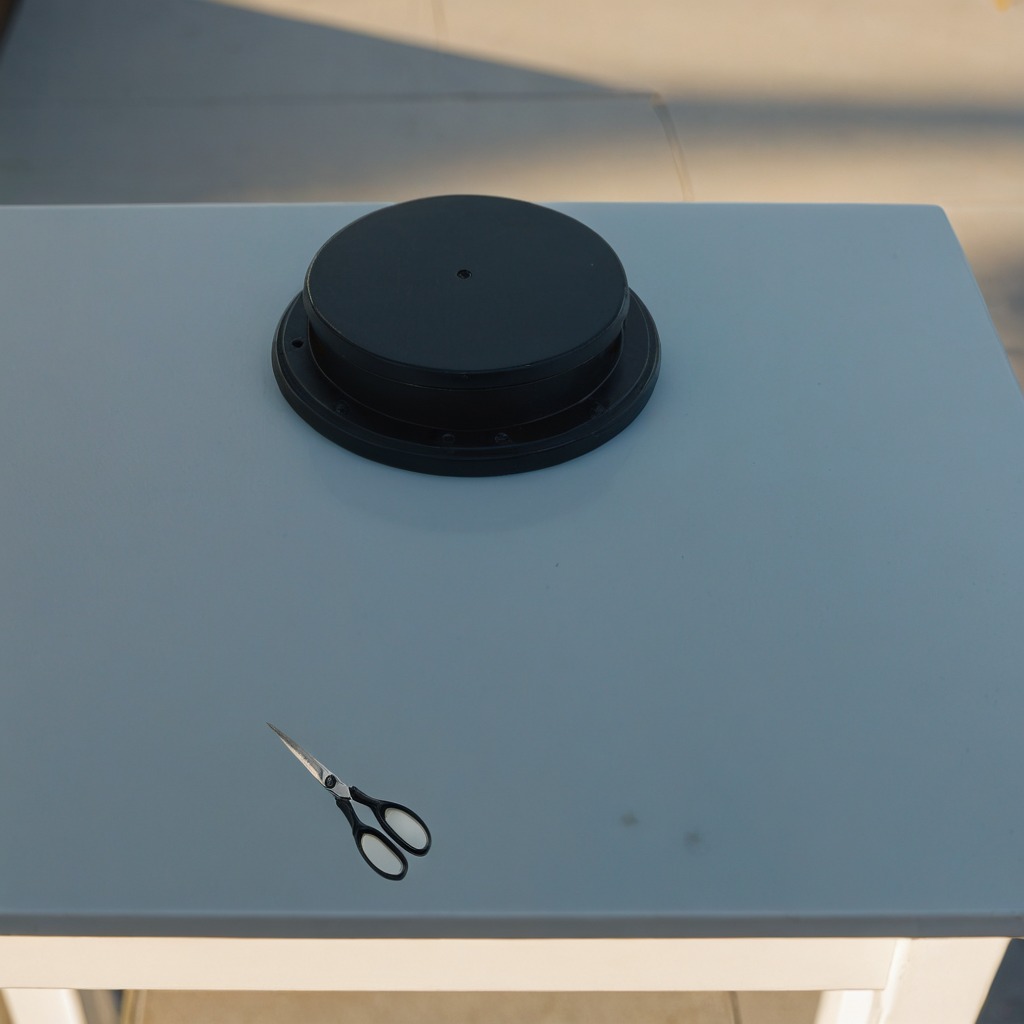
A scissor is lying on the textured surface of the utility table.